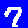
Digit: 7